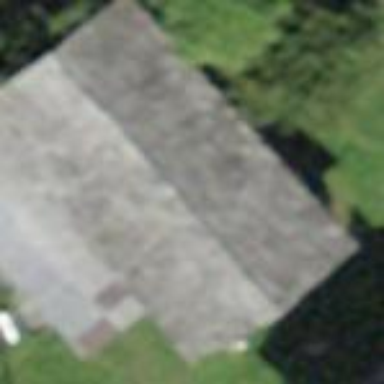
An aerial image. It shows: Simple and straightforward house.